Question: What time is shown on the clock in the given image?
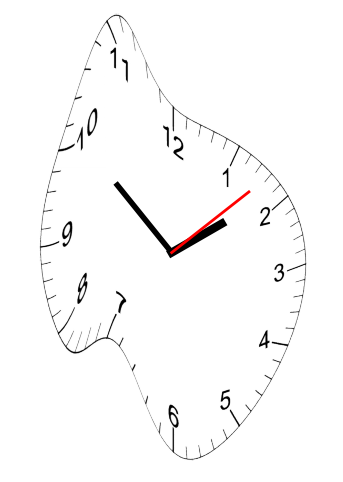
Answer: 01:51:08